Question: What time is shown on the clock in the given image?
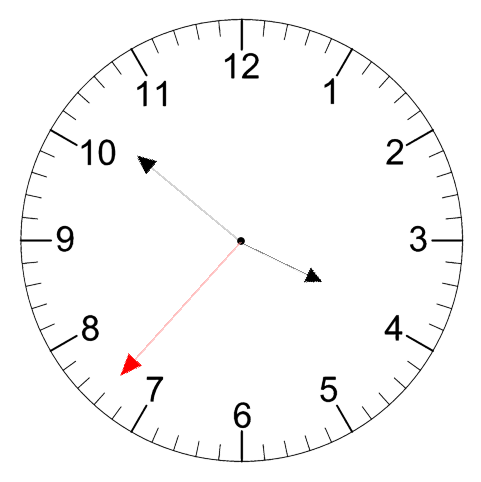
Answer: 03:51:37